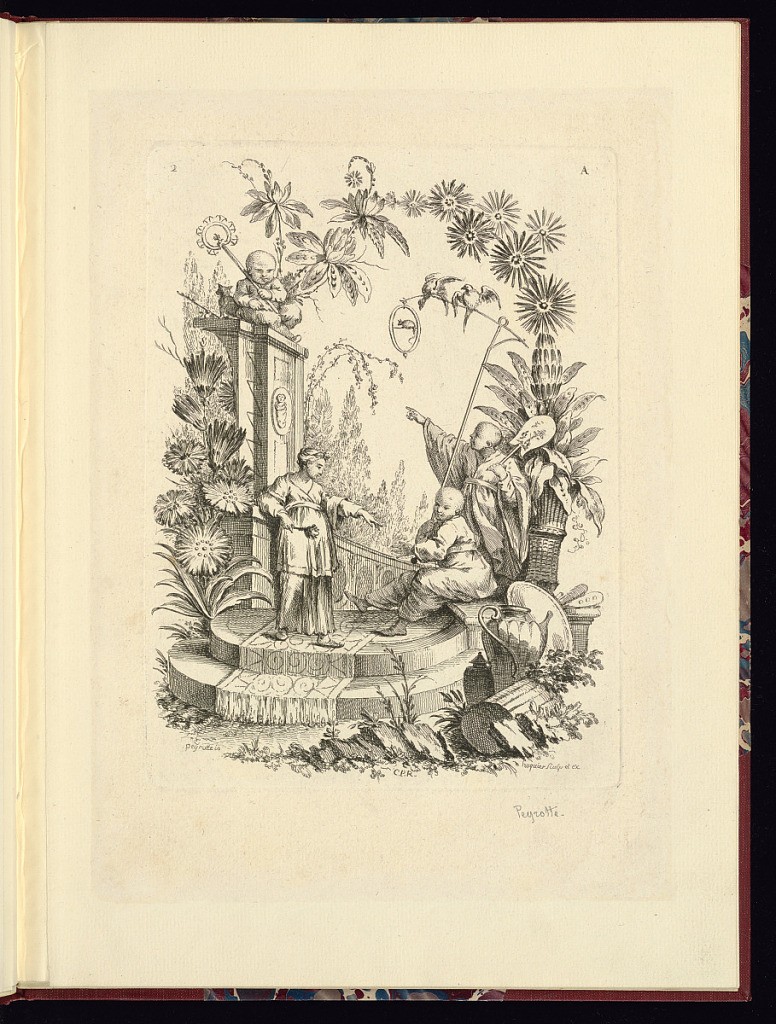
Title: Four Figures in a Fantastical Garden
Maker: Alexis Peyrotte, French, 1699–1769
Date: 1738–49
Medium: Etching on paper
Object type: Print
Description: Four figures in a fantastical garden landscape with chinoiserie style figures and motifs. The figures are standing on a platform with a balustrade behind and a large plinth to the left with a child and a cat seated above. A female figure points to a seated figure holding a large stick with birds perched above. A standing figure to the right points up to the seated child and holds a fan. The figures are framed by fantastical flowers and trees in the background, with an ewer, vase, and a ruined fluted column in the foreground. The motifs and the figures are in the chinoiserie style, derived from the French word for Chinese (Chinois), used to describe a European style of ornament associated with the Rococo, inspired by Chinese, Japanese and other Asian artistic traditions. The plate is signed and numbered.